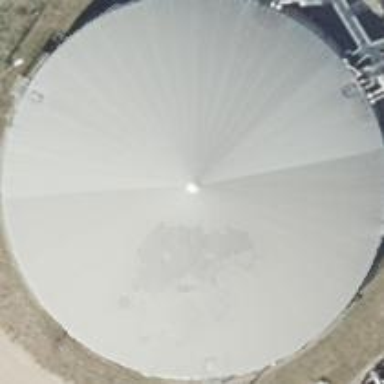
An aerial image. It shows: Digester building.